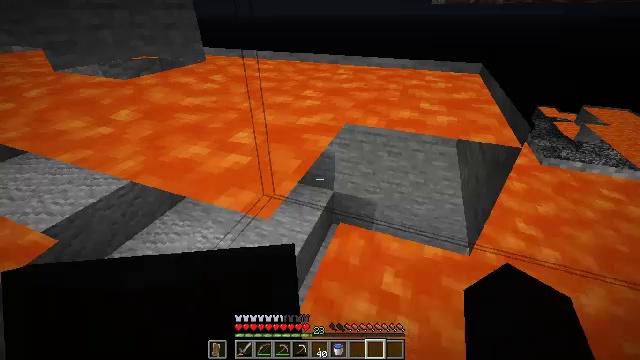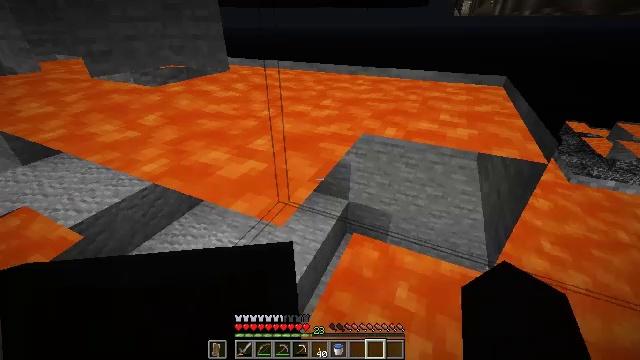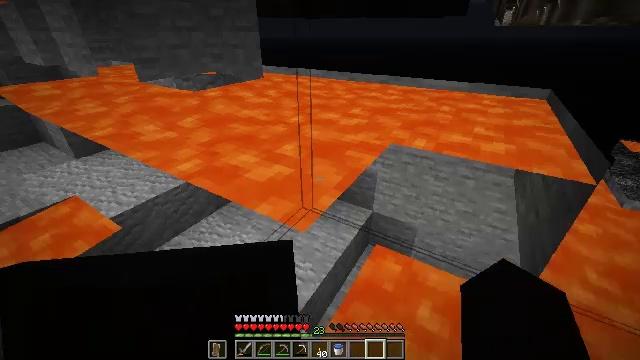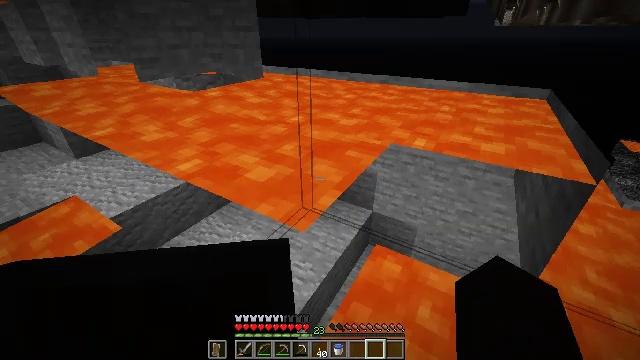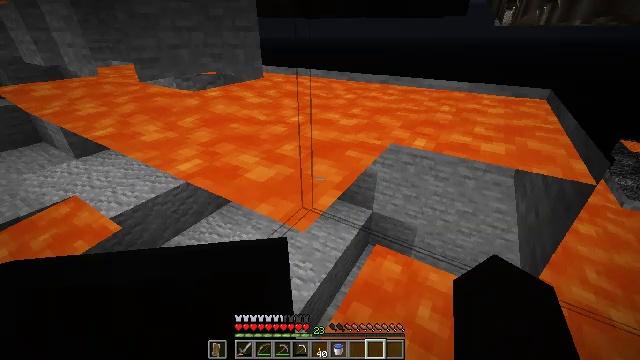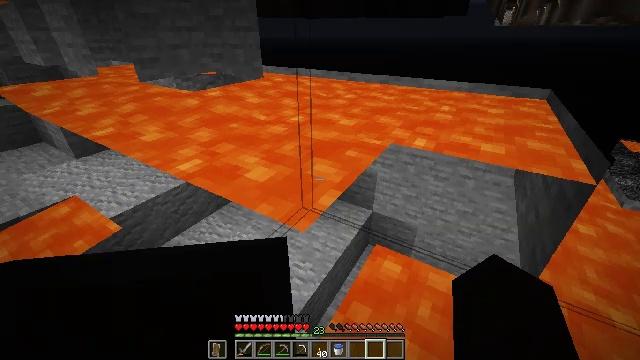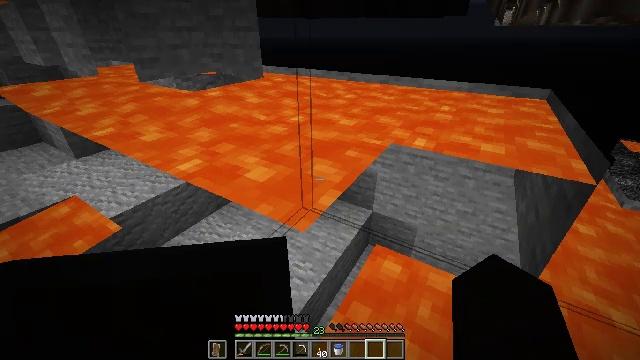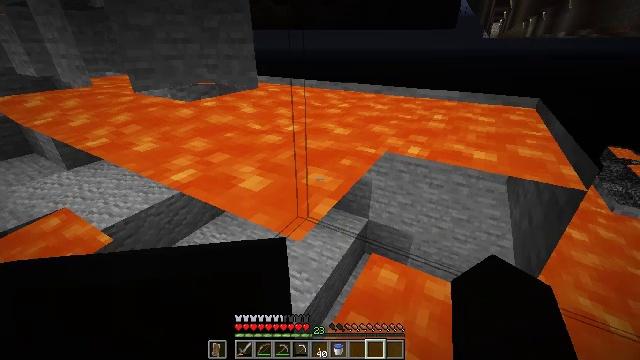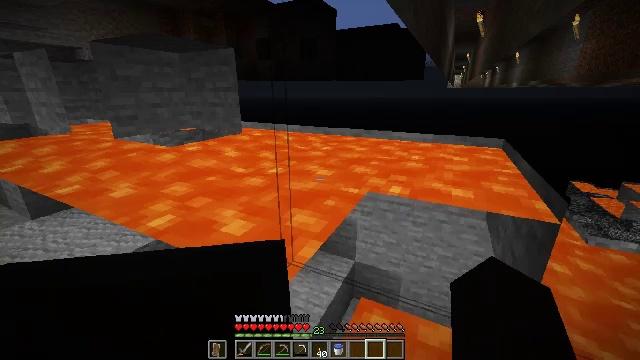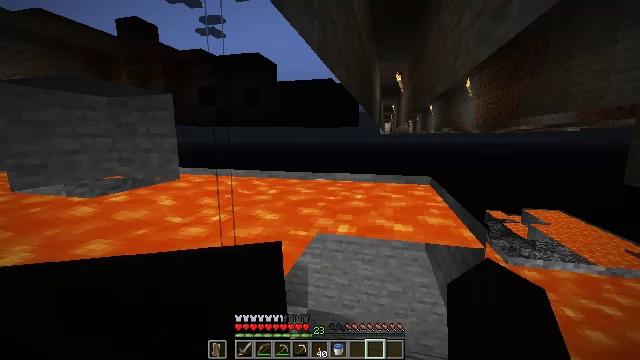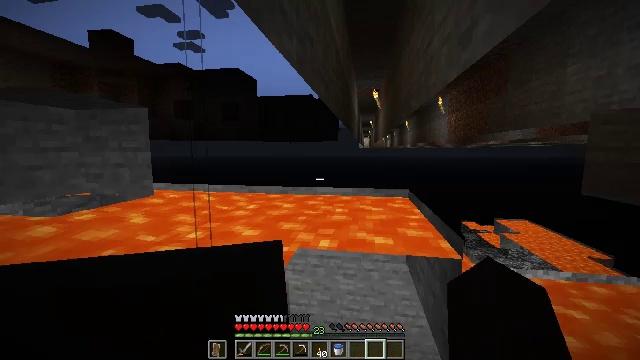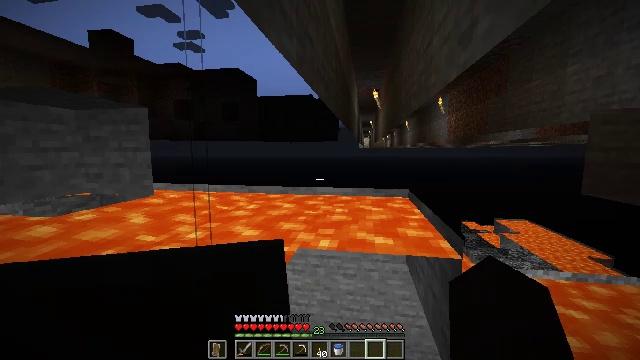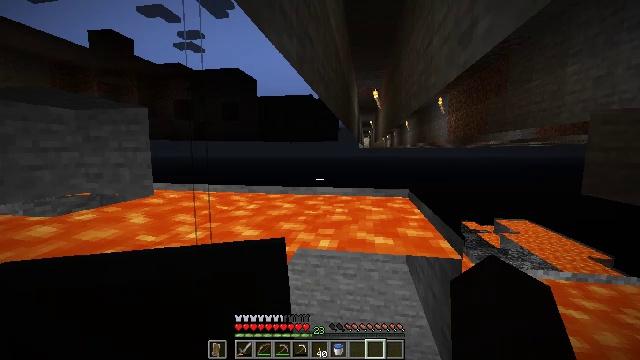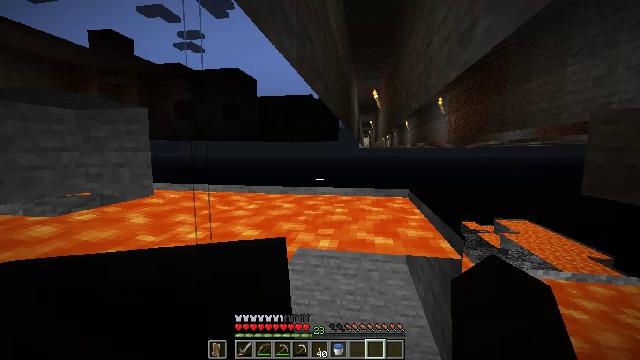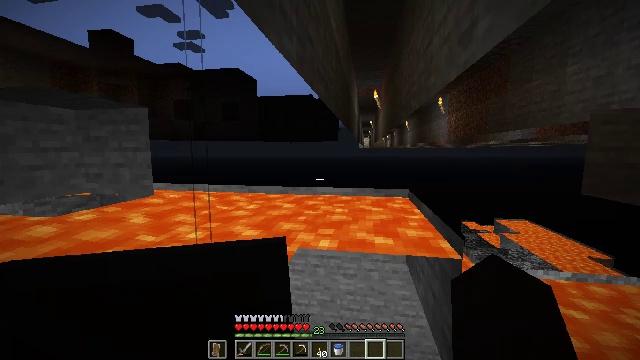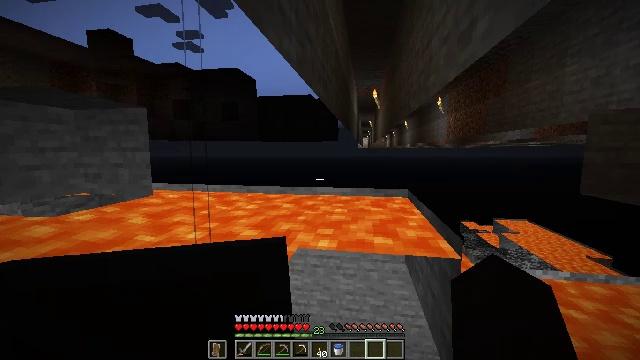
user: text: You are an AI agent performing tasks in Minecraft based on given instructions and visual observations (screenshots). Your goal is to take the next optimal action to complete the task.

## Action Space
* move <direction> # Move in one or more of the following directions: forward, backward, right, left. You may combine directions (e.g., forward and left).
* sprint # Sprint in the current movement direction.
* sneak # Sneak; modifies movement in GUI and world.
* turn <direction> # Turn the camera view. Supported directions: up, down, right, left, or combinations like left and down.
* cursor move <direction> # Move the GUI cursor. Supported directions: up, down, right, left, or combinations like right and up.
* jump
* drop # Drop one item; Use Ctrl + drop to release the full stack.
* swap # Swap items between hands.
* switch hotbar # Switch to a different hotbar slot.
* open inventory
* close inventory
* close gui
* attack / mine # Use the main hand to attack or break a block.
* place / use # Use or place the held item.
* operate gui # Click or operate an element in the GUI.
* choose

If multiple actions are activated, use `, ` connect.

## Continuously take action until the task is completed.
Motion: motion action
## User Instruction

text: Detach the piston head.
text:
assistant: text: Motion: turn left and up
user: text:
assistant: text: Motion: turn left and up
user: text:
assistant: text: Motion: no_op
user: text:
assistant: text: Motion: no_op
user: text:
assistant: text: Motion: no_op
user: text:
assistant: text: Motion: no_op
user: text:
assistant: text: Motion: turn right and up
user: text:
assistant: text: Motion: turn right and up
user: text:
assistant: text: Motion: turn right and up
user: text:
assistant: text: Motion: turn right and up
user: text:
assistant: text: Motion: no_op
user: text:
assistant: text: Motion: no_op
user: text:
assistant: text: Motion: no_op
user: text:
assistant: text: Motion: no_op
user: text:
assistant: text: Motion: no_op
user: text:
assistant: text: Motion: turn right and up
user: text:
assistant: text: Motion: turn right and up
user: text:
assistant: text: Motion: turn right and up
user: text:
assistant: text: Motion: turn left
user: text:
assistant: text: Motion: turn left
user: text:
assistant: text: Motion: no_op
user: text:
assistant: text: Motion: no_op
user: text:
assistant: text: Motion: no_op
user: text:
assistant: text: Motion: no_op
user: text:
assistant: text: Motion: no_op
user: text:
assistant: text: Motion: no_op
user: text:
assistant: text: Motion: no_op
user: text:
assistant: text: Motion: no_op
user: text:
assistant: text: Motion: no_op
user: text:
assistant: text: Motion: turn down